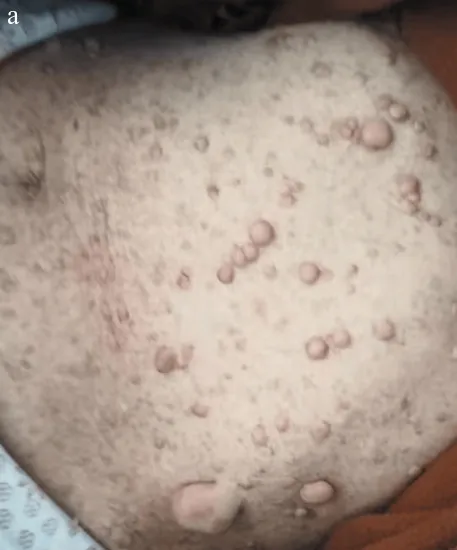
Clinical appearance of the skin lesions and joints. The patient was riddled with brown cafe-au-lait spots, patches, and soft nodules of different sizes (a).
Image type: medical_photograph (skin_photograph)